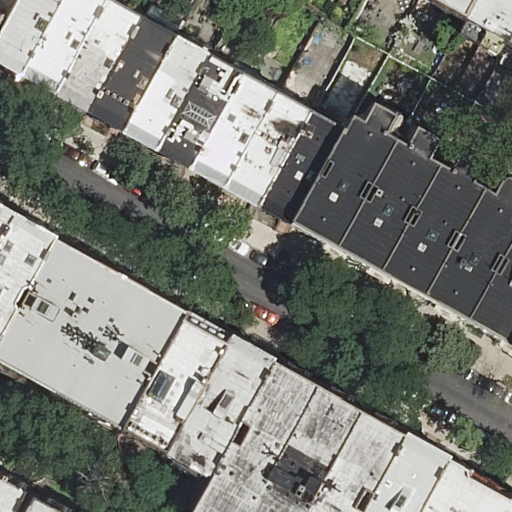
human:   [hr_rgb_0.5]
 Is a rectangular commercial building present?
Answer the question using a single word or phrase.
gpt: no

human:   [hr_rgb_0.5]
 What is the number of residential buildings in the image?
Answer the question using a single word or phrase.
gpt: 29

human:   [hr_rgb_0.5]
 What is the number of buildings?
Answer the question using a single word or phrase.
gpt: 29

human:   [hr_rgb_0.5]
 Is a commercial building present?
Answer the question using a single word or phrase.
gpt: no

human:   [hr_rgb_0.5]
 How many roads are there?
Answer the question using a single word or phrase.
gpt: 1

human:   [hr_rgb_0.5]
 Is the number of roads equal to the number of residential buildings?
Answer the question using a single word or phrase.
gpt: no

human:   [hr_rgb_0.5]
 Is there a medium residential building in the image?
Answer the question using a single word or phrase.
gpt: yes

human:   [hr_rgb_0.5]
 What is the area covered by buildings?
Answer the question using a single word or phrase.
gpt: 5660m2

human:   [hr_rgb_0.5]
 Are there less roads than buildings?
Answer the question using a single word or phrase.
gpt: yes

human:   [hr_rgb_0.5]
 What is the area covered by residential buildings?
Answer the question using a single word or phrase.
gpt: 5660m2

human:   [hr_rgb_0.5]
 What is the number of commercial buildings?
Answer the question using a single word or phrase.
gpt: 0

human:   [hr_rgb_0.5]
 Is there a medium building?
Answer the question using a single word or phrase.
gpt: yes

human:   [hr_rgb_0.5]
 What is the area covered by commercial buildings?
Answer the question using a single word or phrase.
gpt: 0m2

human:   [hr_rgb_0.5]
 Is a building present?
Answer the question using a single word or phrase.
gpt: yes

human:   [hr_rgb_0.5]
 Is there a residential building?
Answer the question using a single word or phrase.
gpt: yes

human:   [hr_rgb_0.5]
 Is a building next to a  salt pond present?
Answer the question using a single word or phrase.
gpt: no

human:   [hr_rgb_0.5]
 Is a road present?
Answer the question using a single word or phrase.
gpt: yes

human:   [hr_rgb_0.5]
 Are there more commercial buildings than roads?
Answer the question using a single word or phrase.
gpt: no

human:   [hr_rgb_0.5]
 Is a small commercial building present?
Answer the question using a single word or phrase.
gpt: no

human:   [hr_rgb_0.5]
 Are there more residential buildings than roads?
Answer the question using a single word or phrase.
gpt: yes

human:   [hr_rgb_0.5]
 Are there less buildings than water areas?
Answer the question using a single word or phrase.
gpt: no

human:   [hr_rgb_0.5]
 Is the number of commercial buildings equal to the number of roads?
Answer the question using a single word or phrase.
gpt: no

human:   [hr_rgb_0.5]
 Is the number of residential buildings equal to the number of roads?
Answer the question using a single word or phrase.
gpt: no

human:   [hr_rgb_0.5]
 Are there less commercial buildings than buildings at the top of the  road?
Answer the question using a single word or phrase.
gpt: yes

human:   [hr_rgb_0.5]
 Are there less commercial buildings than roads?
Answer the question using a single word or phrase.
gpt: yes

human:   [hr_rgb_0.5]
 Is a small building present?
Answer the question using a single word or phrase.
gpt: yes

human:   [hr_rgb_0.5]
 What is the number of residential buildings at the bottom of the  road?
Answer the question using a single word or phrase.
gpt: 7

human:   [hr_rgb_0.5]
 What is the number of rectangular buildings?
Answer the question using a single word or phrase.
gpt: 20

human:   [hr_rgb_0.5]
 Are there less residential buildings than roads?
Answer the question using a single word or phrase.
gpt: no

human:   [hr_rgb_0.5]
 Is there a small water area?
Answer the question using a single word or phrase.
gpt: no

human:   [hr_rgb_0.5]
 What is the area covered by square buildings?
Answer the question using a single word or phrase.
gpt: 0m2

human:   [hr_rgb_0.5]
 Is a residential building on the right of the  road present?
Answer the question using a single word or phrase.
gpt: yes

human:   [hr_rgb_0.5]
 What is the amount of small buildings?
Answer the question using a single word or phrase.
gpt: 6

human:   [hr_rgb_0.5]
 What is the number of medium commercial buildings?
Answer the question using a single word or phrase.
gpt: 0

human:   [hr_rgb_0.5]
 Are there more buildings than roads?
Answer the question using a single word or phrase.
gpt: yes

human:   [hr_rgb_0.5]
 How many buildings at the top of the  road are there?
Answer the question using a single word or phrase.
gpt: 17

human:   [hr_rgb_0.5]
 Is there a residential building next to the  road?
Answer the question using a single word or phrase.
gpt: yes

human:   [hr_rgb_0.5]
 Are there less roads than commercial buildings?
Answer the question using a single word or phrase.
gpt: no

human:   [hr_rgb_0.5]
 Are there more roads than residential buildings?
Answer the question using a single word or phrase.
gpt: no

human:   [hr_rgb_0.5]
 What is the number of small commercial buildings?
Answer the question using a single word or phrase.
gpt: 0

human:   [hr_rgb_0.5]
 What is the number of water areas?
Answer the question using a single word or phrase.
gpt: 0

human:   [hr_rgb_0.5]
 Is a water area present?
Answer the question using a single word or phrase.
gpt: no

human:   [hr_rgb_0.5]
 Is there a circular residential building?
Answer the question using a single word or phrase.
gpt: no

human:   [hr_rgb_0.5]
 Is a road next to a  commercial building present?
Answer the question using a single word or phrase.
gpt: no

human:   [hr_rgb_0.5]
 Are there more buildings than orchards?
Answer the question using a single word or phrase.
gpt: yes

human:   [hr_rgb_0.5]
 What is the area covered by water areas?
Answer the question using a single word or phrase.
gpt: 0m2

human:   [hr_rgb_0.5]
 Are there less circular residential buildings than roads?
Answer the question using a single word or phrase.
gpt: yes

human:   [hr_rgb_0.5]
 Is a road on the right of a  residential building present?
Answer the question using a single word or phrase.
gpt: no

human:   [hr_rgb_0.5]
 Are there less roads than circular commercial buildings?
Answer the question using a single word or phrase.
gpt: no

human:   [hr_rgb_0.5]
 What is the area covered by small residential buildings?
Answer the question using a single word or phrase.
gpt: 133m2

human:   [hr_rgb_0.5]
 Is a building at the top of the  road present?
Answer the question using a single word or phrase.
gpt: yes

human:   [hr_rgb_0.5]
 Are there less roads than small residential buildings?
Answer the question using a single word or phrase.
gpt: yes

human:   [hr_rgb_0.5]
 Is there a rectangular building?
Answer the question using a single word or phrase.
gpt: yes

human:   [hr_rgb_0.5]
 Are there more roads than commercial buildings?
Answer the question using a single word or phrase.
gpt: yes

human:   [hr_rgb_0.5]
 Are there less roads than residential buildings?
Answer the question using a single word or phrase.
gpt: yes

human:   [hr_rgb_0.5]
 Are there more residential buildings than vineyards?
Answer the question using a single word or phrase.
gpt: yes

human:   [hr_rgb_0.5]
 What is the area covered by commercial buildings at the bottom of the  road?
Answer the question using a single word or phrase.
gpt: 0m2

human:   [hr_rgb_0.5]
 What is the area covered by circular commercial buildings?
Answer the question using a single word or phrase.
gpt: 0m2

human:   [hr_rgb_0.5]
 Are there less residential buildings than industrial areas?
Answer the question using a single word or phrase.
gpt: no

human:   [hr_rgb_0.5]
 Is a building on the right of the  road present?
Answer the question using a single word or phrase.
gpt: yes

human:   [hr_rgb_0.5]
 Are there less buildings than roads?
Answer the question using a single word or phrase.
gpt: no

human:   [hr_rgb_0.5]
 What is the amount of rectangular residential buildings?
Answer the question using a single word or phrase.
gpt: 20

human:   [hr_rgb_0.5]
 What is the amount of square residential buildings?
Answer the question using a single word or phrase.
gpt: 0

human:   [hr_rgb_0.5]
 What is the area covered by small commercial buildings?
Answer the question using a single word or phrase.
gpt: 0m2